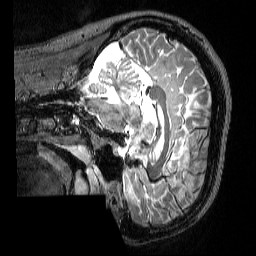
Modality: T2w
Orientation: sagittal
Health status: healthy
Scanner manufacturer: siemens
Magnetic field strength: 3 T
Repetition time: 4.8 s
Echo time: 0.452 s